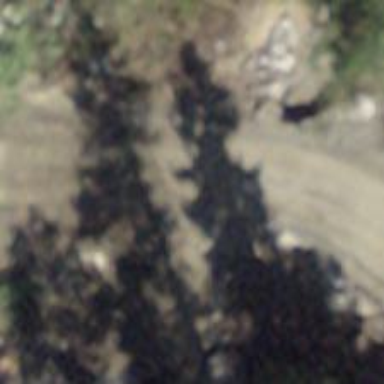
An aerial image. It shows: Gravel track road.